Interaction volume radius: 5 \u00c5
Interaction volume height: 15 \u00c5
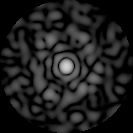
Disorder parameter: 0.7748